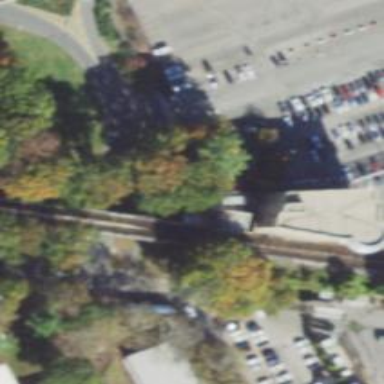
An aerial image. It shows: Bridge over electrified rail tracks leading to service yard.